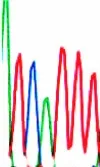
Genomic DNA sequence electropherograms of heterozygous PPARG mutation. The bottom electropherogram tracing shows both alleles in subject II-5 from kindred 1 (Y355X), compared to sequence from a healthy subject. The position of the mutation is indicated by the arrow. Normal nucleotide and amino acid sequence is shown above the wild type electropherogram tracing.
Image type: pathology (masson_trichrome)